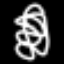
Label: squiggle